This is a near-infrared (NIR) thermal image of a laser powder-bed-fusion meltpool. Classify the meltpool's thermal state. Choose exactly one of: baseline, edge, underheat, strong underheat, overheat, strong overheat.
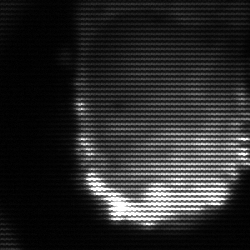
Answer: baseline